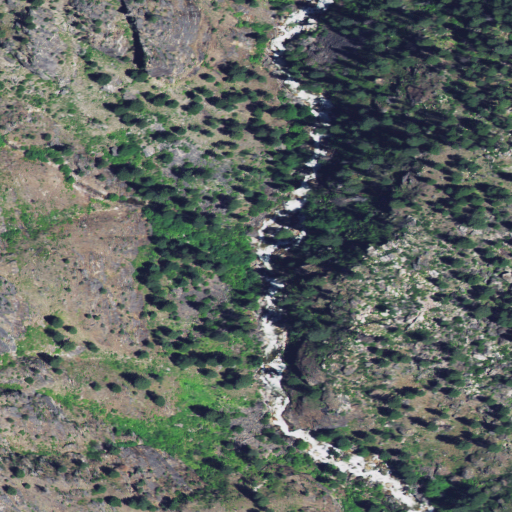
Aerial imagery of valley in Idaho named Lovell Gulch containing grassland, shrub, and evergreen forest